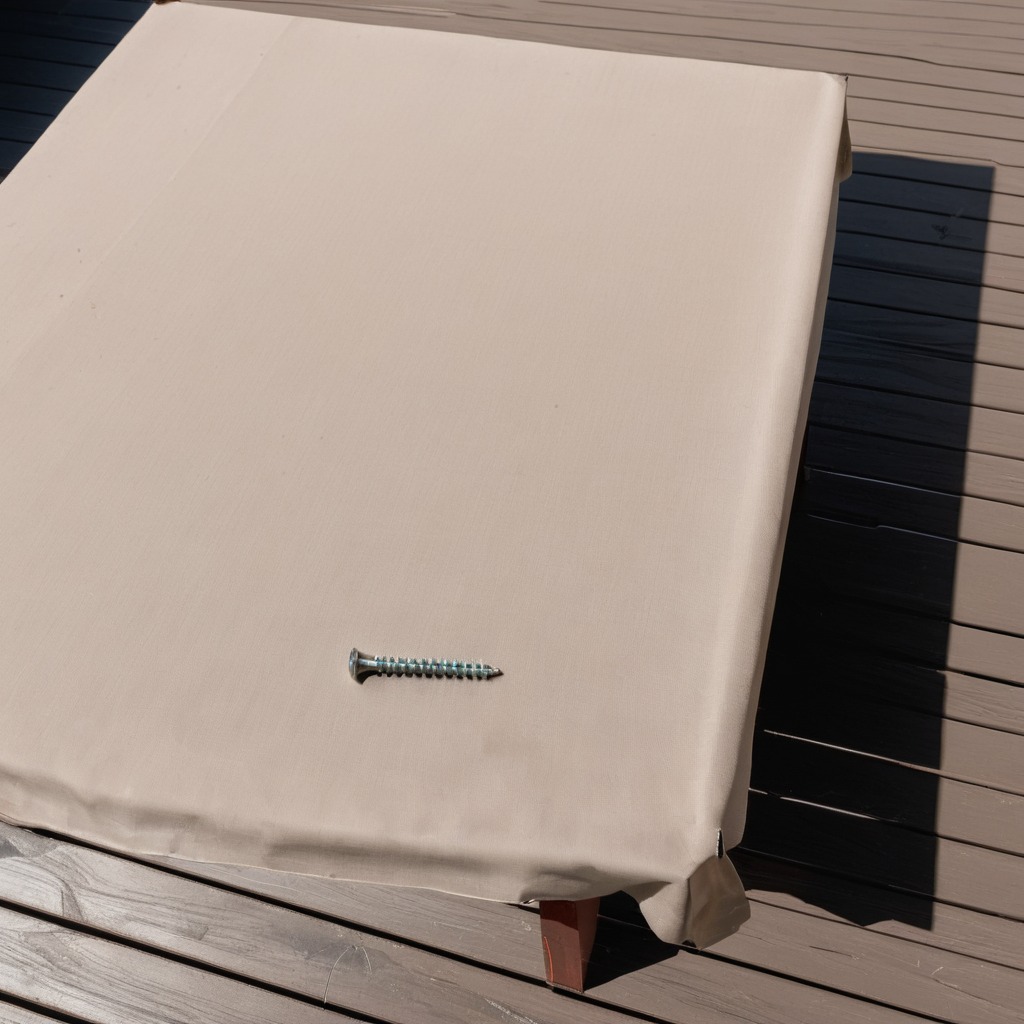
A metal screw lies on a clean wooden table in an outdoor workshop during daytime bright natural light soft shadows worn but beneath the cloth.